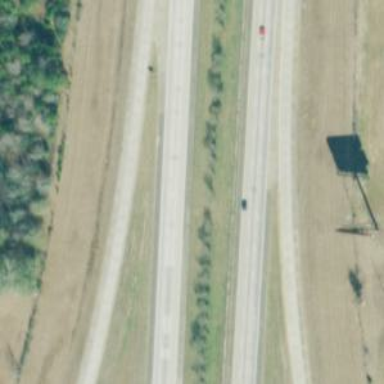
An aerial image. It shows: View of motorway.